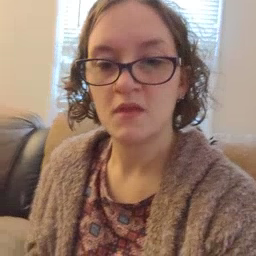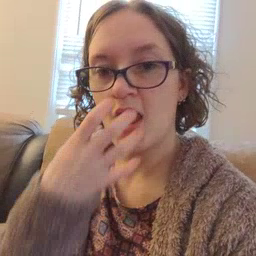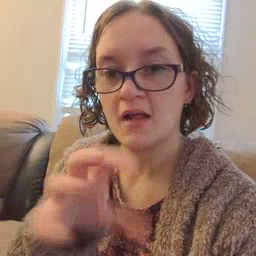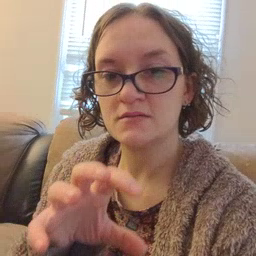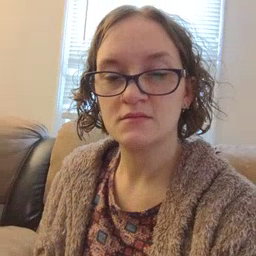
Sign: hot